Question: I came across some weird behaviour when using 'GroebnerBasis'. In 'm1' below, I used a Greek letter as my variable and in 'm2', I used a Latin letter. Both of them have no rules associated with them. Why do I get vastly different answers depending on what variable I choose?
### Image:

### Copyable code:
'''
Clear["Global'*"]
g = Module[{x},
x /. Solve[
z - x (1 - b -
b x ( (a (3 - 2 a (1 + x)))/(1 - 3 a x + 2 a^2 x^2))) == 0,
x]][[3]];
m1 = First@GroebnerBasis[\[Kappa] - g, z]
m2 = First@GroebnerBasis[k - g, z]
'''
---
### EDIT:
As pointed out by belisarius, my usage of 'GroebnerBasis' is not entirely correct as it requires a polynomial input, whereas mine is not. This error, introduced by a copy-pasta, went unnoticed until now, as I was getting the answer that I expected when I followed through with the rest of my code using 'm1' from above. . Consider the example below:
'''
x = (-b+Sqrt[b^2-4 a c])/2a;
p = First@GroebnerBasis[k - x,{a,b,c}]; (*get relation or cover for Riemann surface*)
q = First@GroebnerBasis[{D[p,k] == 0, p == 0},{a,b,c},k,
MonomialOrder -> EliminationOrder];
Solve[q==0, b] (*get condition on b for double root or branch point*)
{{b -> -2 Sqrt[a] Sqrt[c]}, {b -> 2 Sqrt[a] Sqrt[c]}}
'''
which is correct. So my interpretation is that it is to use 'GroebnerBasis' in such cases, but I'm not all too familiar with the deep theory behind it, so I could be completely wrong here.
'GroebnerBasis'
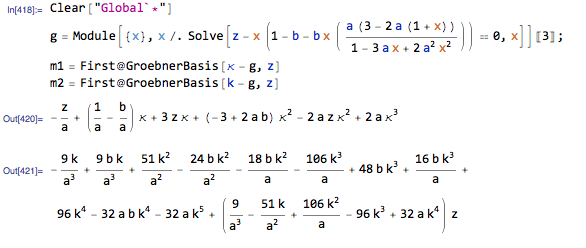
Answer: The bug that was shown by these examples will be fixed in version 9. Offhand I do not know how to evade it in versions 8 and prior. If I recall correctly it was caused by an intermediate numeric overflow in some code that was checking whether a symbolic polynomial coefficient might be zero.
For some purposes it might be suitable to specify more variables and possibly a non-default term order. Also clearing denominators can be helpful at least in cases where that is a valid thing to do. That said, I do not know if these tactics would help in this example.
I'll look some more at this code but probably not in the near future.
Daniel Lichtblau